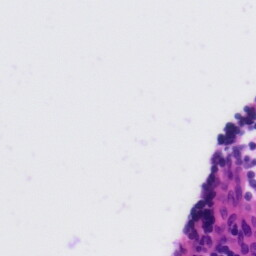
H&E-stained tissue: Tonsil